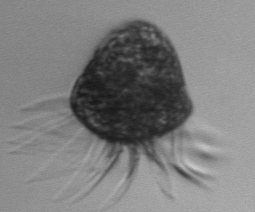
Label: Pelagostrobilidium